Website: home-depot
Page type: customer-info-address
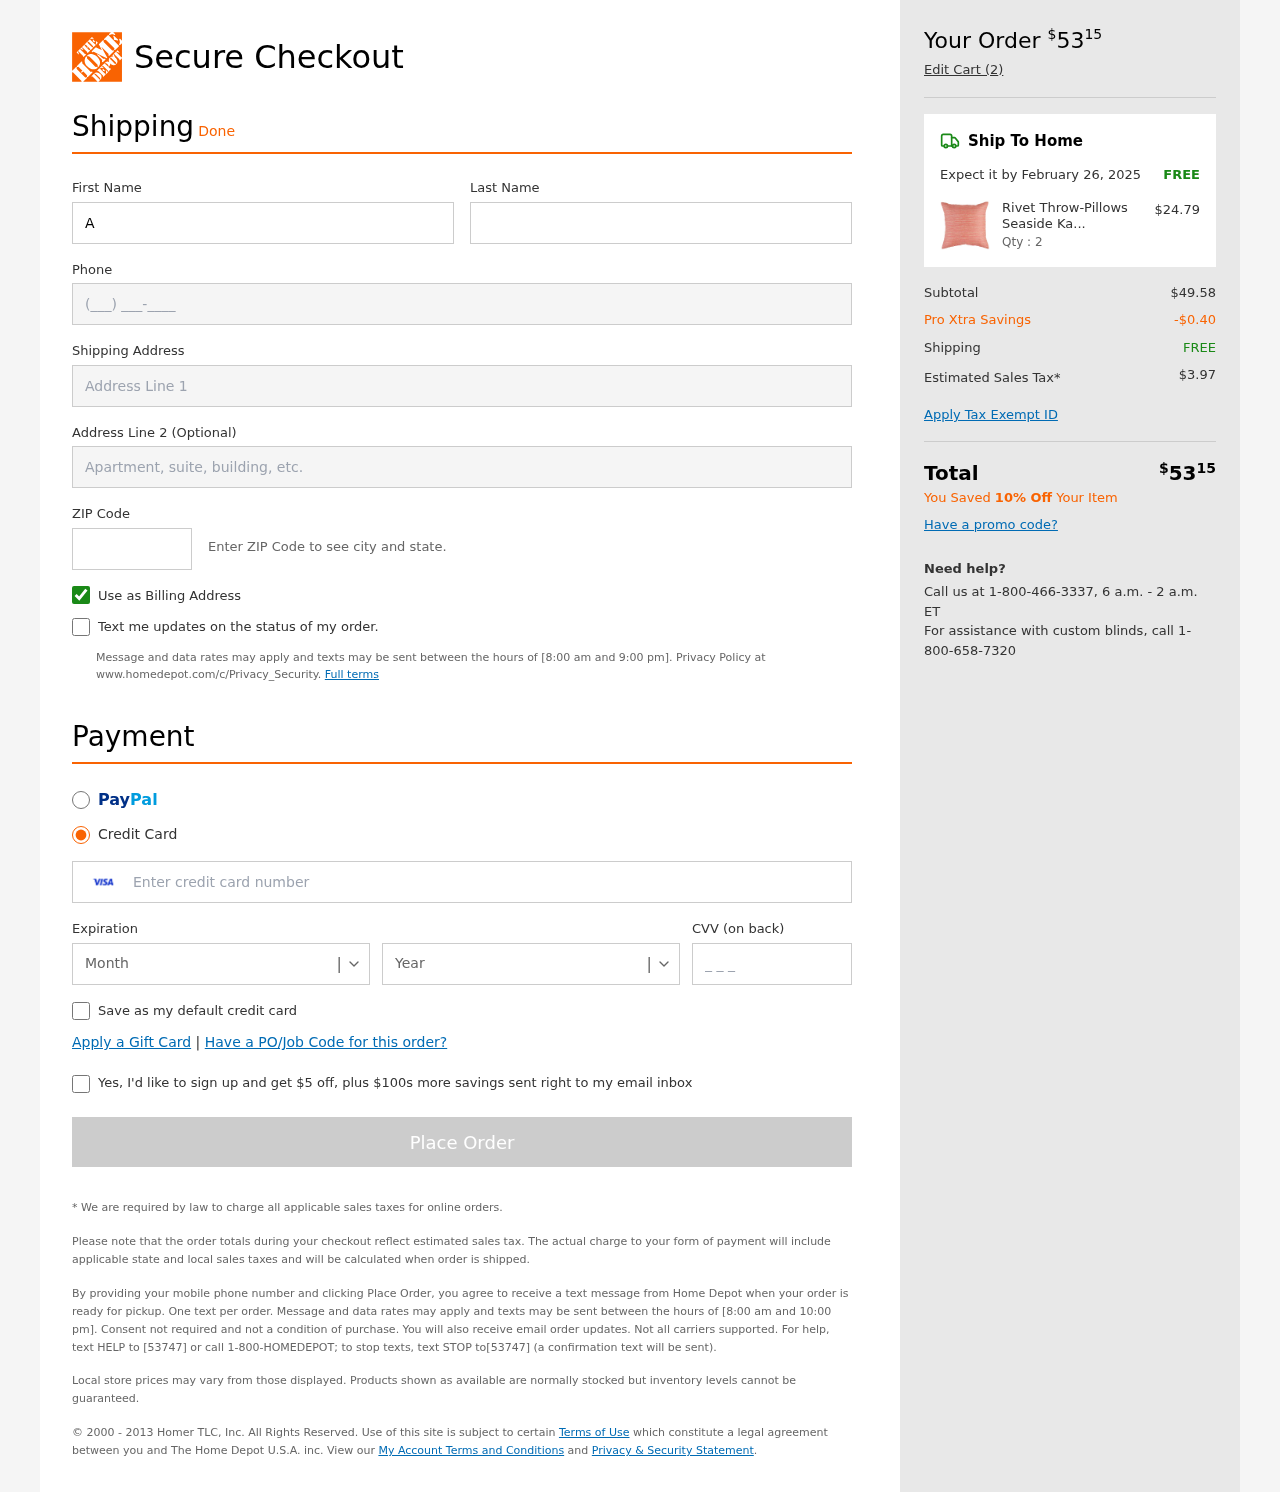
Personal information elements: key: PII_CARD_CVV
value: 150
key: PII_CARD_EXPIRY_MONTH
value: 05
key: PII_CARD_EXPIRY_YEAR
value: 29
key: PII_CARD_NUMBER
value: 4022 2506 2399 0766
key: PII_FIRSTNAME
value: Amy
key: PII_LASTNAME
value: Owens
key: PII_PHONE
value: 7484841238
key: PII_POSTCODE
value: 58632
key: PII_STREET
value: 26797 Cardenas Meadow
Product elements: key: PRODUCT1_NAME
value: Rivet Throw-Pillows Seaside Kawaii Outdoor
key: PRODUCT1_PRICE
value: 24.79
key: PRODUCT1_QUANTITY
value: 2
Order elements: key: ORDER_TOTAL
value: $5315
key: ORDER_NUM_ITEMS
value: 2
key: ORDER_DELIVERY_DATE
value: February 26, 2025
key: ORDER_SHIPPING_COST
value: FREE
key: ORDER_SUBTOTAL
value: $49.58
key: ORDER_DISCOUNT
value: -$0.40
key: ORDER_SHIPPING_COST2
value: FREE
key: ORDER_TAX
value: $3.97
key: ORDER_TOTAL2
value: $5315
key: ORDER_SAVINGS_MESSAGE
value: You Saved 10% Off Your Item